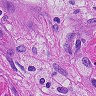
Metastatic tissue present: yes